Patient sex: F
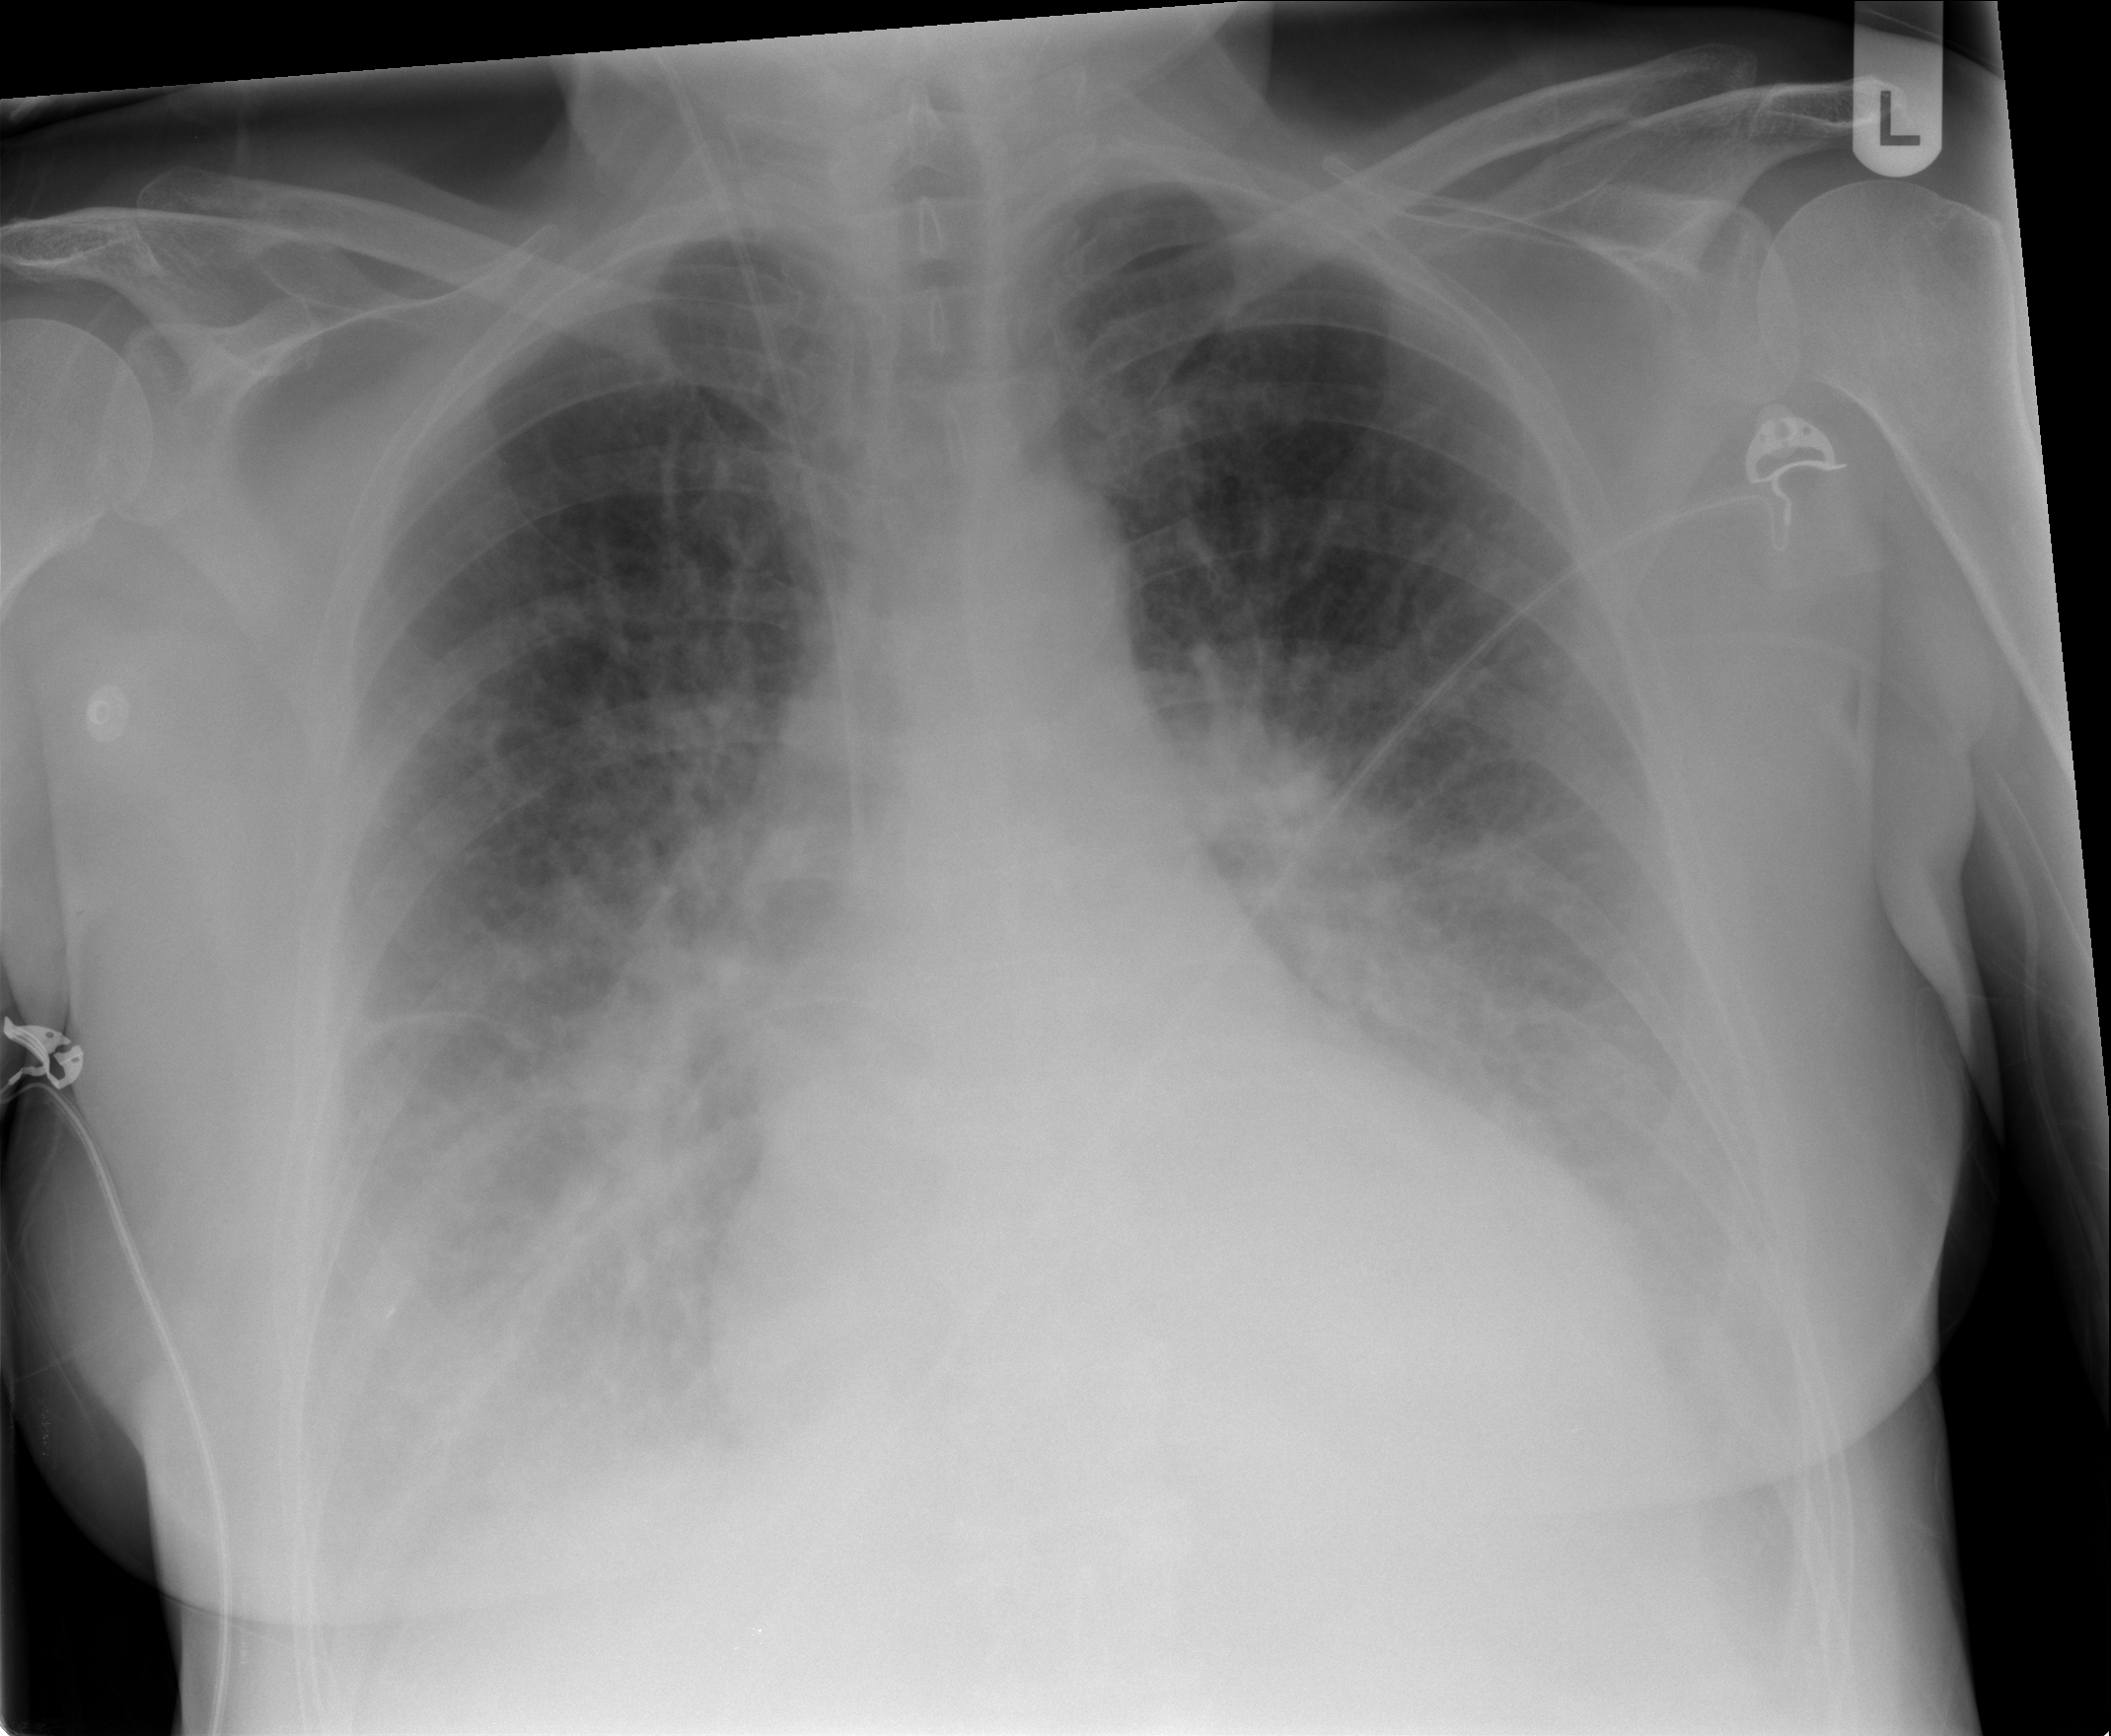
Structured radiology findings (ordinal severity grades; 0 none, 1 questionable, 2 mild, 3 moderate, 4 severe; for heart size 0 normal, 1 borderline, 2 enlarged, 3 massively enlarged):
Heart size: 2
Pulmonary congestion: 3
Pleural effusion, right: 2
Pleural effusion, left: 2
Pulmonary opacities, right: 2
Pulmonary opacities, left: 2
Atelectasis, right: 3
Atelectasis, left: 3